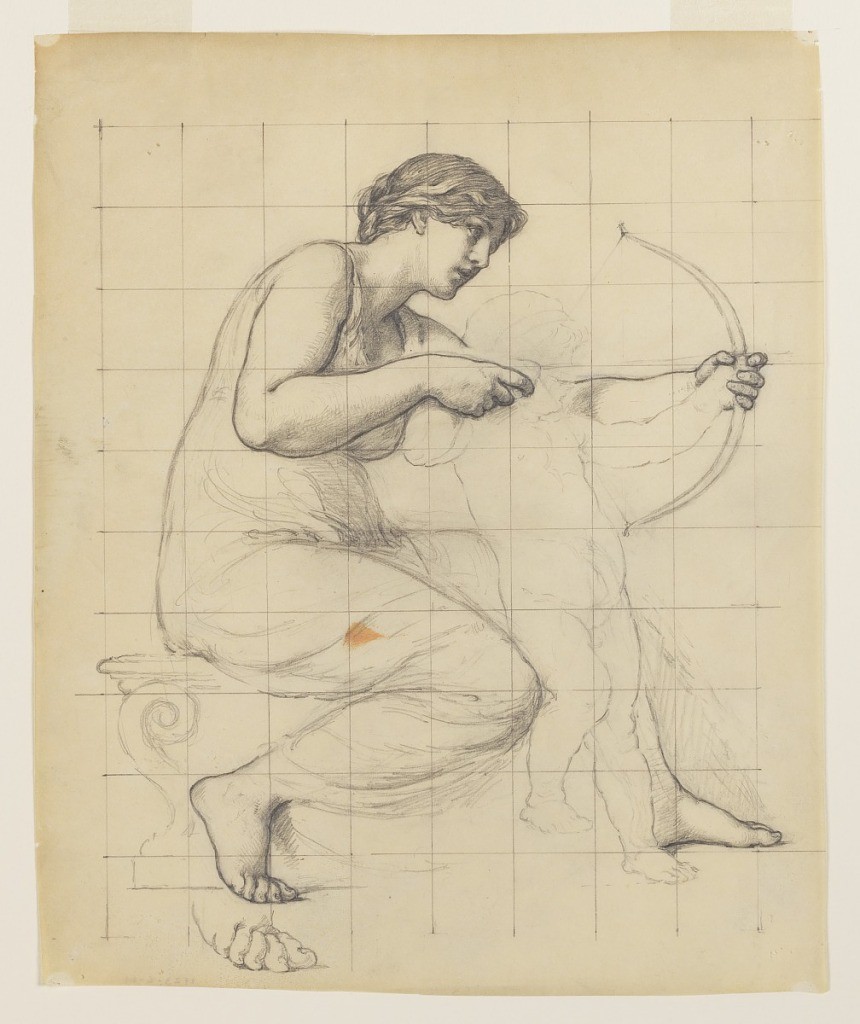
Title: Study for "The Education of Cupid"
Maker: Kenyon Cox, American, 1856–1919
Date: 1917
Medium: Graphite on tracing paper
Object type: Drawing
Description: A nude female figure is seated holding a bow and arrow in an upright position next to a young male figure. The paper is squared for transferring the image.